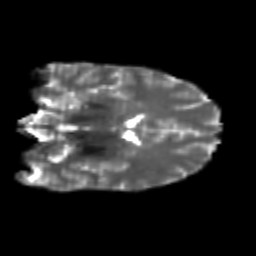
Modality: T2w
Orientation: coronal
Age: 21
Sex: female
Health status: healthy
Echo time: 0.074 s